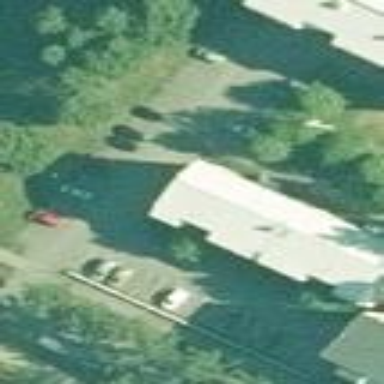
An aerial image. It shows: Parking area with surface.